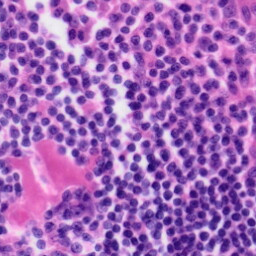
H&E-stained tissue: Tonsil